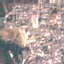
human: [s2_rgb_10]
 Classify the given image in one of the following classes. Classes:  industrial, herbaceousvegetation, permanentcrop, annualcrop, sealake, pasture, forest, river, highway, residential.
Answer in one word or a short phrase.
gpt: Residential